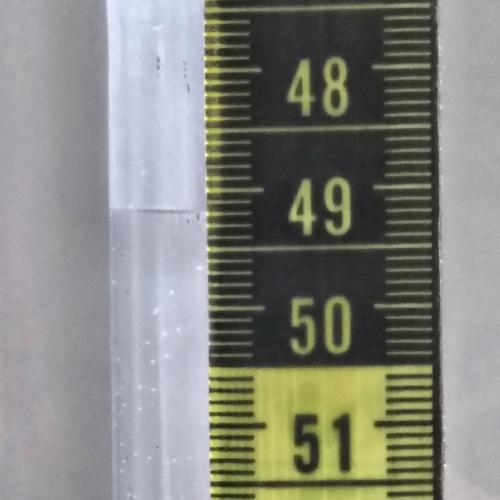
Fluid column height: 49.2 cm